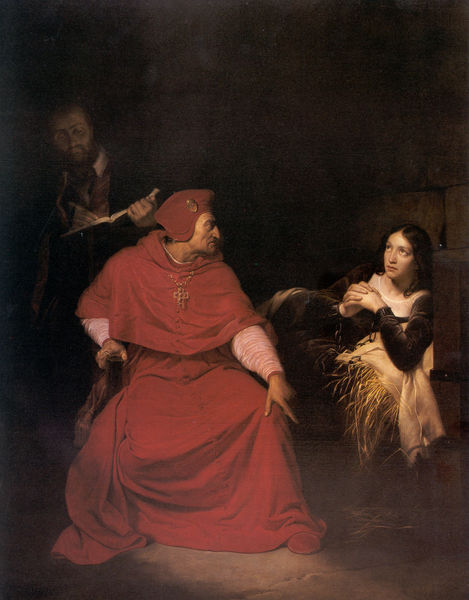
Titel: Jeanne d'Arc, malade, est interrogée dans sa prison par le cardinal de Winchester, Die kranke Jeanne d'Arc wird in ihrem Gefängnis durch den Kardinal von Winchester befragt
Künstler: Paul Delaroche
Standort: Rouen
Institution: Musée des Beaux-Arts
Schlagwörter: dunkel, feder, gemälde, gott, hand, mann, schatten, weiß, mädchen, ocker, sitzen, braun, brust, dunkelbraun, finger, frankreich, frau, geste, hell, hintergrund, hut, kleid, licht, mund, männer, nase, orange, profil, raum, schwarz, stroh, stuhl, vordergrund, blick, dame, rot, tuch, beige, gespräch, haube, bart, hemd, kappe, mütze, augen, falten, gesicht, kragen, steine, ärmel, hals, hände, porträt, öl, kirche, sonne, boden, fransen, geistlicher, gewand, gold, haare, kutte, pose, sessel, sitzend, decke, drei, innen, kind, kinn, locken, rosa, scheitel, engel, fesseln, schrift, bücher, papier, armlehne, düster, lehne, sitz, zwei, heu, kette, sonnenlicht, mauer, romantik, angst, kissen, papst, thron, gefaltet, zeigefinger, krawatte, grimmig, homme, wütend, robe, lichteinfall, bauch, faltenwurf, zeigen, krank, buch, kreuz, jungfrau, seite, ketten, wei0, kardinal, gespreizt, beten, gebet, frauch, heft, zeuge, pfarrer, gefängnis, kerker, zelle, gefaltete hände, halbprofil, jesus, schreiben, christlich, krankheit, gefangene, flehen, knieen, priester, sonnenstrahlen, rouge, kruzifix, strenge, beeten, mönch, audienz, ehrfurcht, erscheinung, fingerzeig, jeanne d'rc, johanna, orleans, tiara, heilige, halbdunkel, schreiber, femme, betend, bitte, zorn, bitten, purpur, ornat, beichte, kardinalsrot, fromm, pater, drohen, lager, hexe, strohballen, johanna von orleans, evangelisch, christ, rotes gewand, katholisch, inquisition, schattten, beichtvater, inquisitor, kardina, busse, bittend, drapperie, hur, croix, bittstellerin, büßerin, verlies, schreiberling, livre, anklagen, protokoll, hexenprozess, verhör, autorität, zornig, befragung, furios, katholik, rote robe, heilige johanna, delaroche, geständnis, golde, haune, inqusition, kirchensymbol, rote haube, schultertuc, winchester, pourpre, bittet, religieux, kiund, enchhaînée